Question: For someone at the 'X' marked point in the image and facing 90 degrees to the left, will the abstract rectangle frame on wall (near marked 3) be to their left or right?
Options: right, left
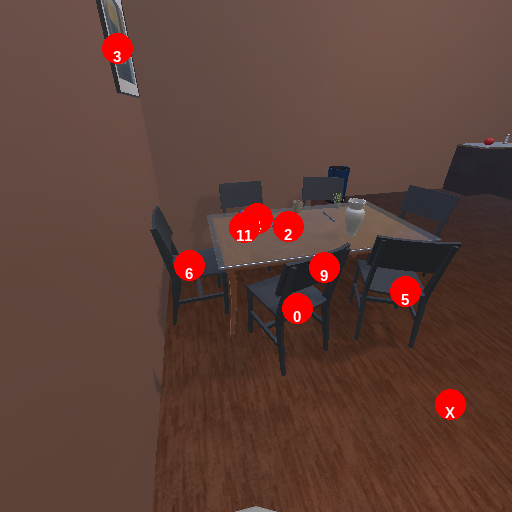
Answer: right